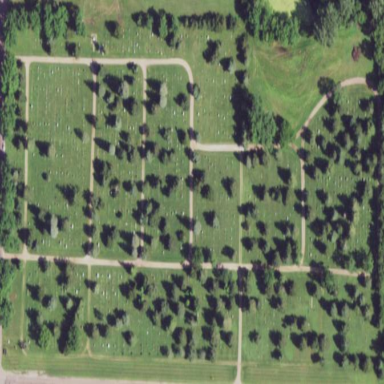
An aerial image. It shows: Cemetery.